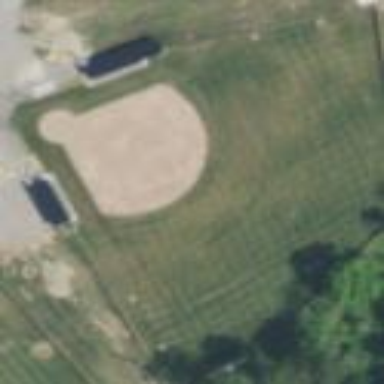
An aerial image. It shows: Baseball pitch for leisure land.